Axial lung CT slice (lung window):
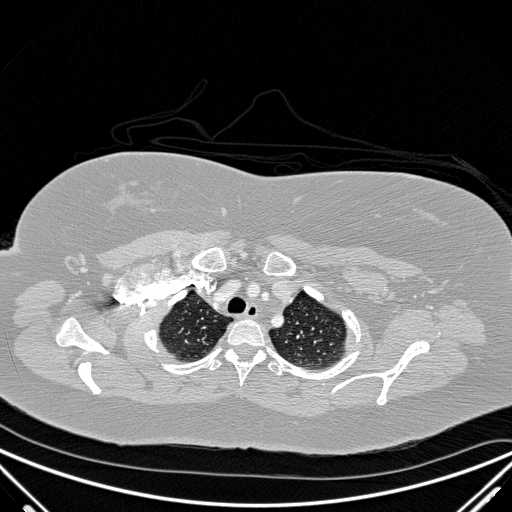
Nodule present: no